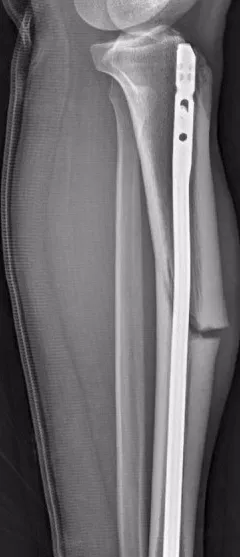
The complete anterior tibial fracture on pseudarthrosis with deformation of the intramedullary nail.
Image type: radiology (x_ray)